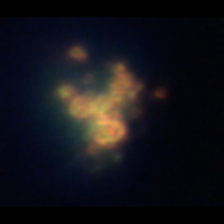
Taxon: Unknown_detritus
Group: Unknown